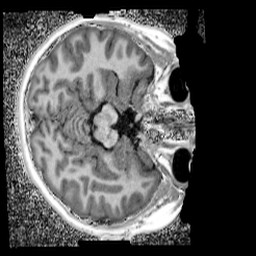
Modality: UNIT1_denoised
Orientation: axial
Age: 11
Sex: female
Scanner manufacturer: siemens
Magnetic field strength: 3 T
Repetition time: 4 s
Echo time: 0.00299 s